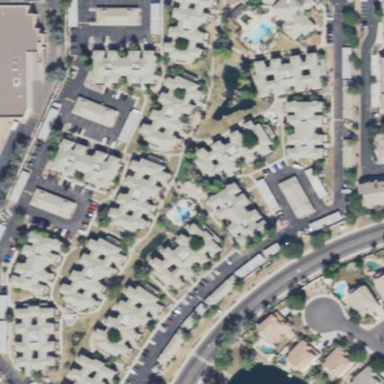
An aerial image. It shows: Residential area with apartments.